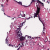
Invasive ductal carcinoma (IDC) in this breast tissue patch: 0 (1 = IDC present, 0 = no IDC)